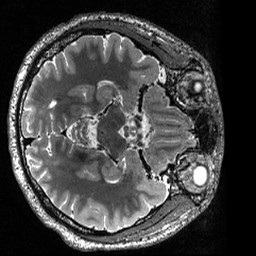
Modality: T2w
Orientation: axial
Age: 20
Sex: male
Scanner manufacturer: siemens
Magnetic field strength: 3 T
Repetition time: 3.2 s
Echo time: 0.56 s